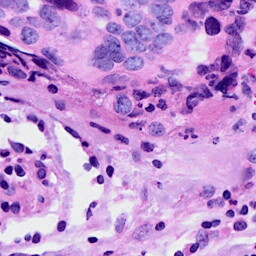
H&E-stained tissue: Breast